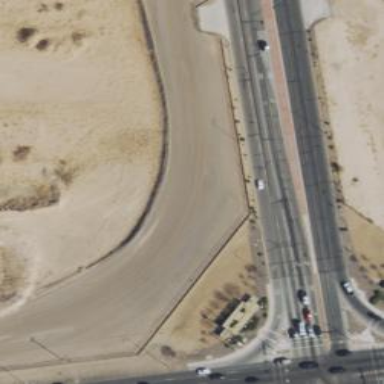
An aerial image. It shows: Trunk link highway.